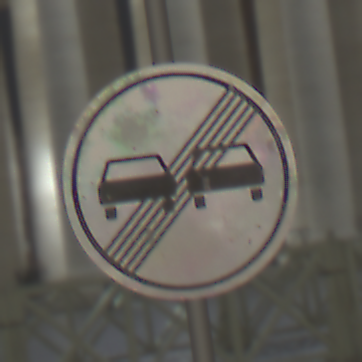
Verkehrszeichen: EndeUeberholverbot
Umgebung: Outdoor, Urban
Tageszeit: Night
Wetter: PartlyCloudy
Licht: Artificial
Jahreszeit: NotSpecified
Kontrast: HighContrast